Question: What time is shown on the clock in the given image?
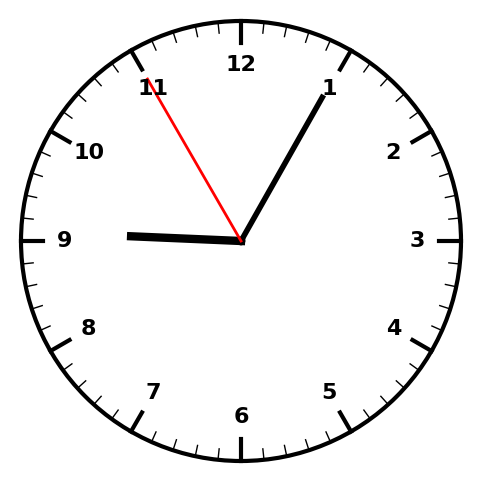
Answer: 09:04:55